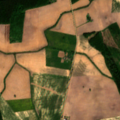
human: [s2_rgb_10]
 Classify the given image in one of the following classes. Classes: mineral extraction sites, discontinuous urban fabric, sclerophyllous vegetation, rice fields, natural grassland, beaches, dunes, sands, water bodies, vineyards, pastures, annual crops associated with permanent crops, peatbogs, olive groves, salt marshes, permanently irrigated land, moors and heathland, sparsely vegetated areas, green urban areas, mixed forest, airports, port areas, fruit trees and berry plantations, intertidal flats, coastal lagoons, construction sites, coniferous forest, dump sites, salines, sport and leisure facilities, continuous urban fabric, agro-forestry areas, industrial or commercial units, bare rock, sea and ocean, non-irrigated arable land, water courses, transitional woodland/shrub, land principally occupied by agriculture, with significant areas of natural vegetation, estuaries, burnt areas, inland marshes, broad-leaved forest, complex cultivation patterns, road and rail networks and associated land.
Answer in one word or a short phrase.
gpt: non-irrigated arable land, mixed forest